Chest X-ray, AP view. Patient: 50 years old, sex M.
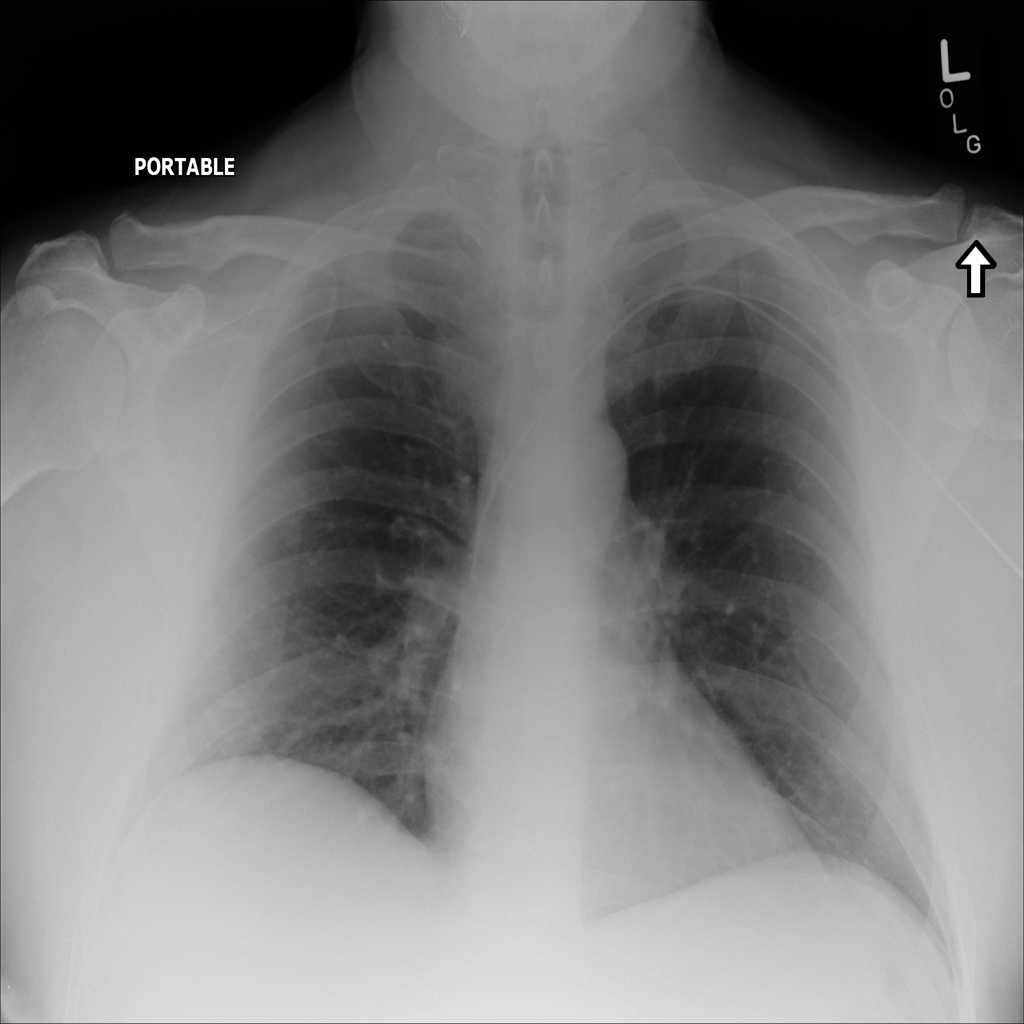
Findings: No Finding